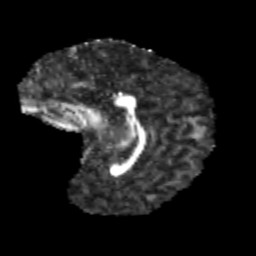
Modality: FA
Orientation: sagittal
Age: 13
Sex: male
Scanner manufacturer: siemens
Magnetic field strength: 3 T
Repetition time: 3.8 s
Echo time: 0.07 s